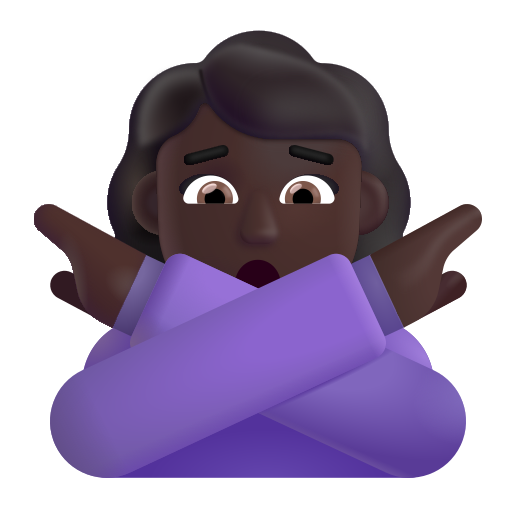
woman gesturing no color dark